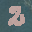
Label: 2